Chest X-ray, PA view. Patient: 54 years old, sex F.
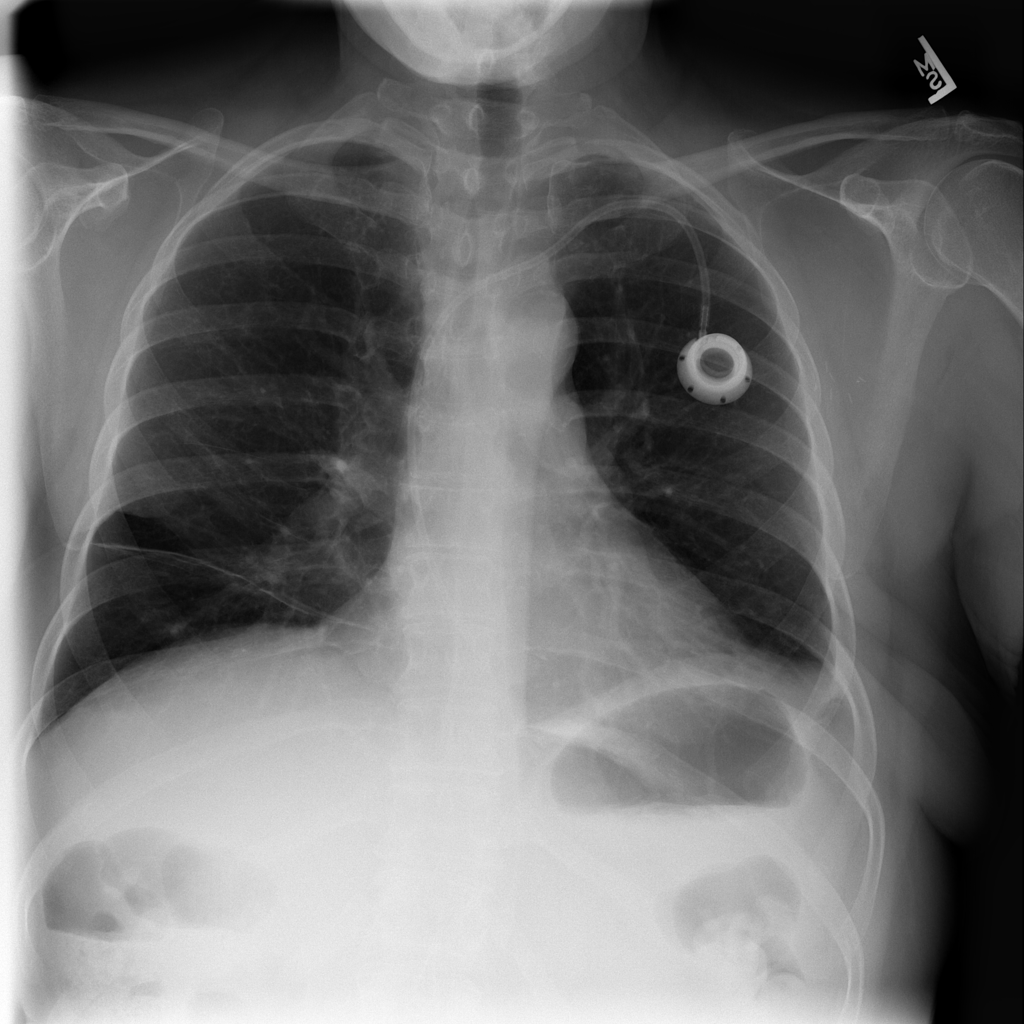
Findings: Atelectasis